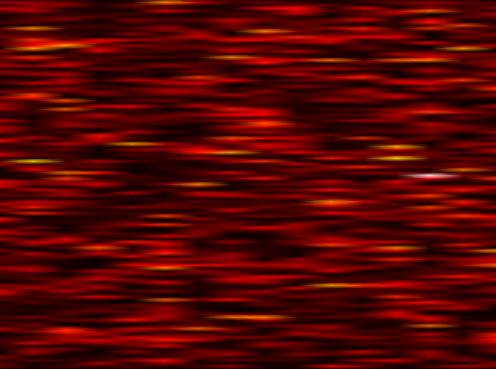
Label: FOFDM